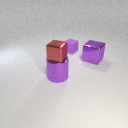
large purple metal cylinder in front of small purple rubber cube